Field crop: maize
Growth stage: 2
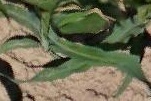
Species: maize